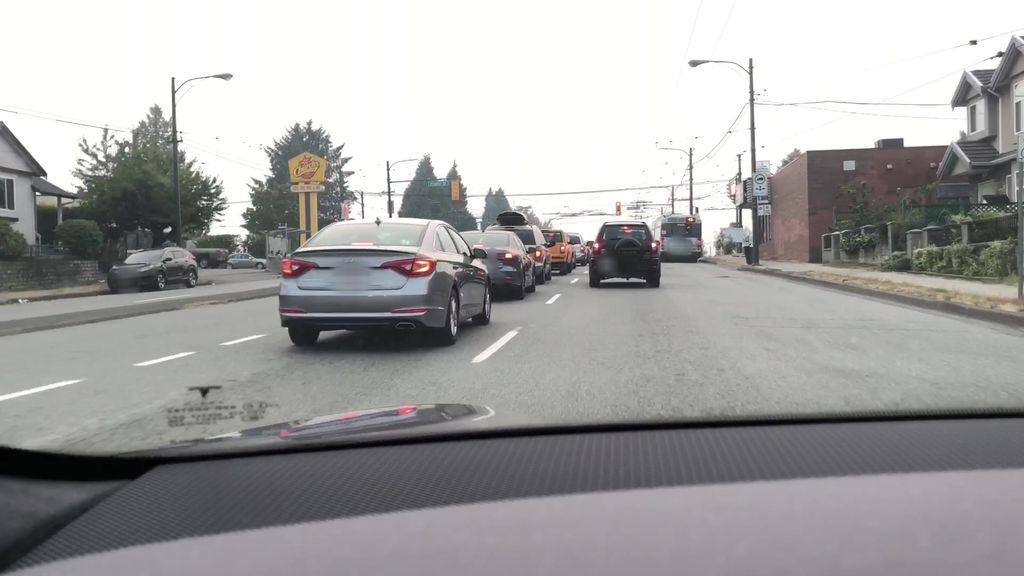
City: vancouver